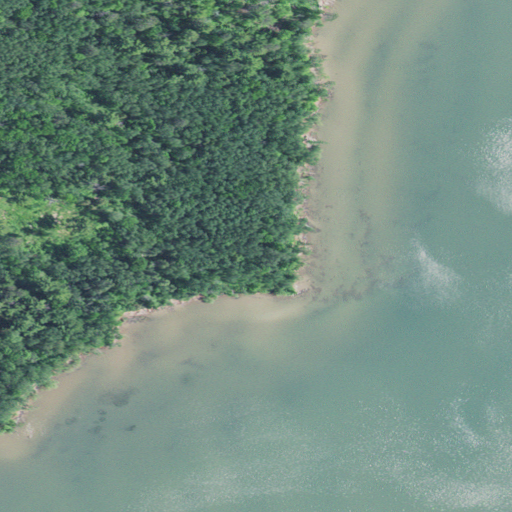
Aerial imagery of cape in Wisconsin named Wyman Point containing open water, mixed forest, and deciduous forest